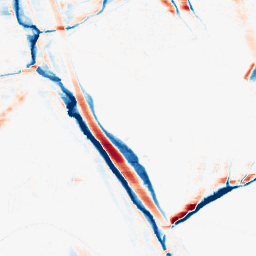
Category: morphological
Decomposition family: morphological_ellipse
Decomposition parameters: operation: average
width: 5
height: 20
Upsampling method: quadratic
Upsampling parameters: scale: 2
Upsampling scale: 2